Question: In code I am calling 'repaint()' method from 'init()' method but Output is not as per I expect.
I called 'repaint()' method 10 times but It called 'paint()' only once(See Screenshot of O/P).
Am I making any mistake. please help me.
Thanks
'''
import java.awt.*;
import java.applet.Applet;
/*
<applet code="test" height=300 width=300>
</applet>
*/
public class test extends Applet
{
int x,y;
public void init()
{
x=5;
y=10;
for(int i=1;i<10;i++)
{
System.out.println("From init "+i);
x+=(i*2);
y+=(i*3);
repaint();
}
}
public void paint(Graphics g)
{
System.out.println("Paint");
g.drawLine(50,50,x,y);
}
}
'''

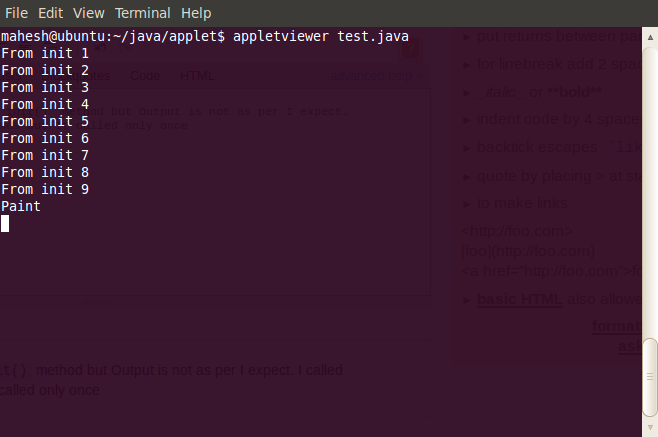
Answer: Please understand that you do not have complete control over if or when paint(...) get's called, and that 'repaint()' calls are only a suggestion to the JVM to paint. If too many repaint() requests come in and they stack up as yours are doing, then they will be combined. For more details on this, please have a look at this article, <URL>.
Regardless, even if your code worked, it still wouldn't cause any visible changes for the user of your code, since all the x and y changes and painting would be done almost instantaneously. Perhaps you really want to use a Swing Timer? Perhaps you want to re-code this in Swing and not AWT as well.